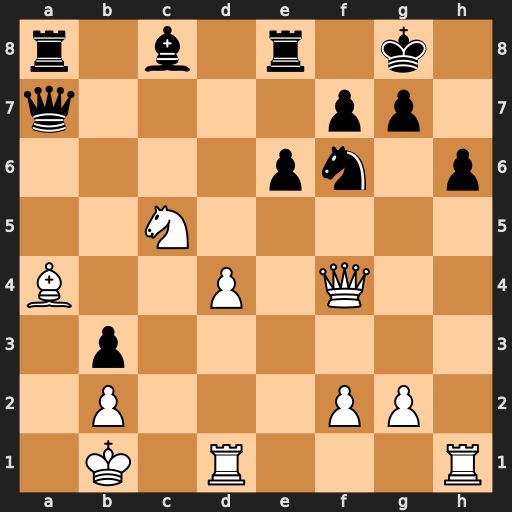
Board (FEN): r1b1r1k1/q4pp1/4pn1p/2N5/B2P1Q2/1p6/1P3PP1/1K1R3R
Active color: w
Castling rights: -
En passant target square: -
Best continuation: Rxh6 e5 Qg5 exd4 Rxf6